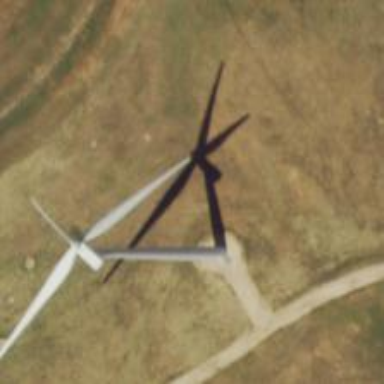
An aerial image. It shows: Wind generator with horizontal axis. The generator is wind turbine.